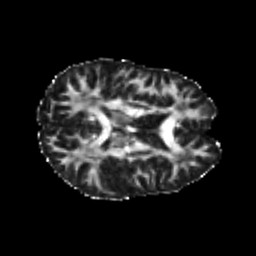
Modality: FA
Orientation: axial
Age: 20
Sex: female
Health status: healthy
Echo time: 0.074 s